Interaction volume radius: 10 \u00c5
Interaction volume height: 25 \u00c5
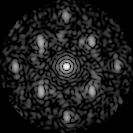
Disorder parameter: 0.4456